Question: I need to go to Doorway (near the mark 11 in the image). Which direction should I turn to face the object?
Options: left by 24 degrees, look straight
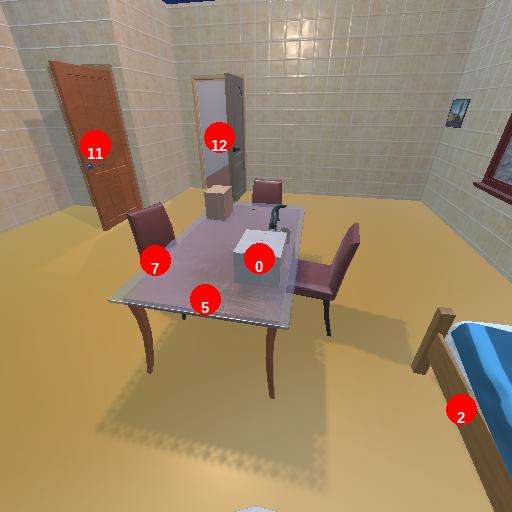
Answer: left by 24 degrees